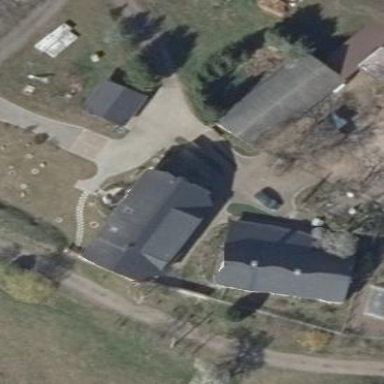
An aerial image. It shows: Residential building.